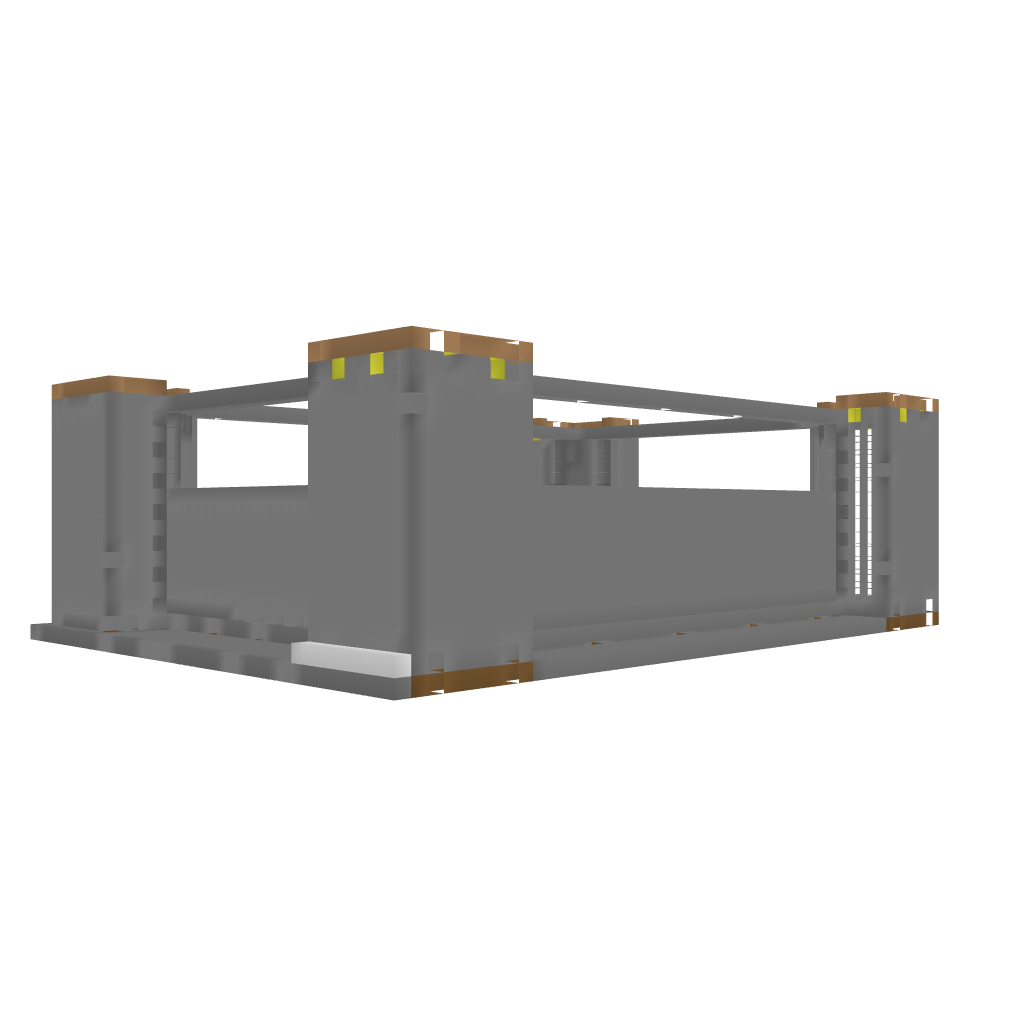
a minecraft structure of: castle-af-lol high quality